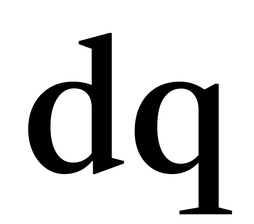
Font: LibreCaslonText_Medium